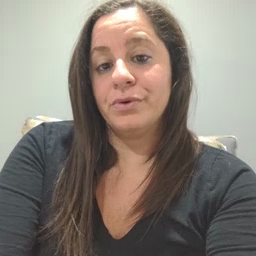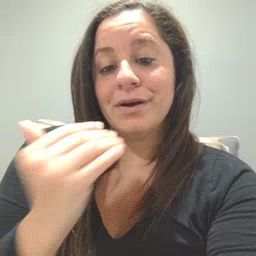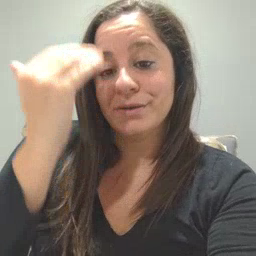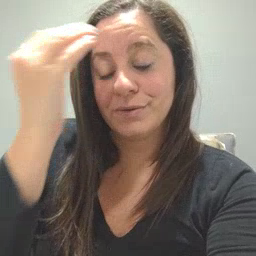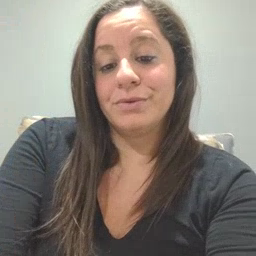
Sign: head